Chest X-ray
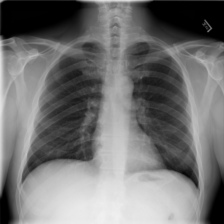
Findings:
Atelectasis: negative
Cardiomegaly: negative
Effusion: negative
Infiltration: negative
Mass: negative
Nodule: negative
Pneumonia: negative
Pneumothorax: negative
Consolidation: negative
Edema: negative
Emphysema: negative
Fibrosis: negative
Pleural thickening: negative
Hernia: negative